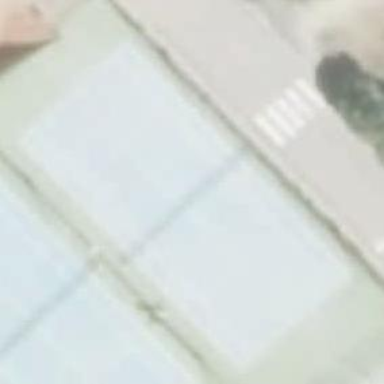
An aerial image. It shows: Tennis court on pitch.